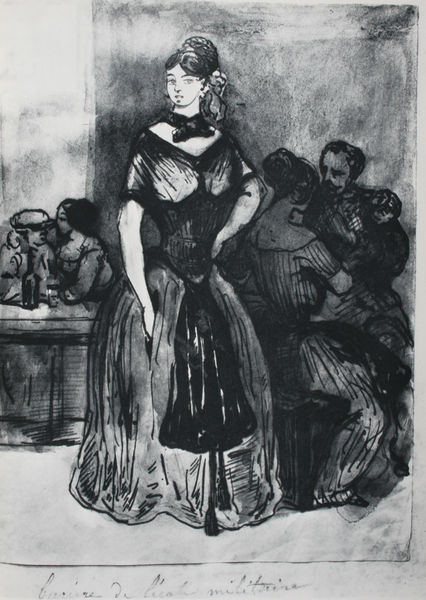
Titel: Dans le quartier de l'Ecole militaire
Künstler: Constantin Guys
Standort: Paris
Institution: (Privatsammlung)
Schlagwörter: mann, weiß, frauen, menschen, mädchen, sitzen, bar, busen, cafe, frau, frisur, grau, haar, kleid, kreide, männer, schmuck, schwarz, skizze, tisch, tische, zeichnung, blick, dame, gesellschaft, rock, schleife, alkohol, flasche, kneipe, lokal, mütze, wand, arm, arme, augen, band, hals, hände, portrait, kirche, boden, gewand, haare, pose, paar, dekoltee, seide, krug, schürze, taille, dutt, schrift, halsband, salon, schoß, tusche, unterschrift, kohle, titel, militär, schwarzweiß, soldat, bier, bedienung, tinte, hüfte, wespentaille, dekolte, schänke, paare, nutte, bewirtung, wirtin, hure, huren, schelife, serviererin, turteln, animieren, etablissement